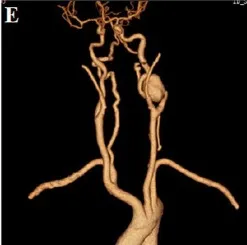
First postoperative DSA and CTA examination. CTA showed the disappearance of abnormal blood vessels in the left neck.
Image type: radiology (ct)